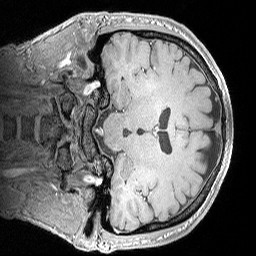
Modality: MP2RAGE
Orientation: coronal
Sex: male
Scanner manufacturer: siemens
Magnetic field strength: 3 T
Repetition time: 5 s
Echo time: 0.00292 s